Question: I want to such type horizontal and vertical scroll view dynamically add in android. but i have not added title. if any one idea how to add title on each top of the horizontal view. Here first is different and others are same.

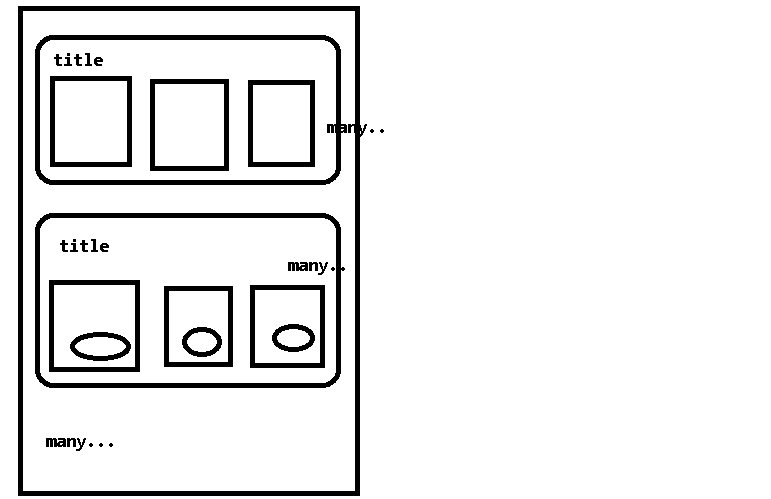
Answer: I think you should first take a 'ListView' and then add items inside it using 'HorizontalScrollView'. Use any adapter to set items inside 'ListView'. This way you can scroll vertically ('ListView') and horizontally also.
Reference :
- <URL>